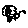
Label: line